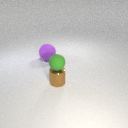
small brown metal cylinder below small green rubber sphere